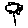
Label: flower